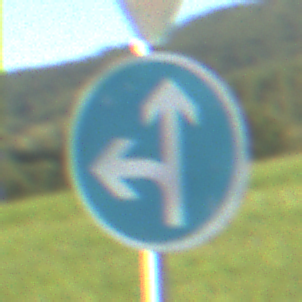
Verkehrszeichen: VorgeschriebeneFahrtrichtungGeradeausOderLinks
Zusatzzeichen oben: VorfahrtGewaehren
Umgebung: Outdoor, Nature
Tageszeit: MorningAfternoon
Wetter: PartlyCloudy
Licht: Natural
Jahreszeit: NotSpecified
Kontrast: HighContrast